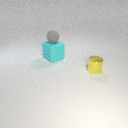
large cyan rubber cube behind small yellow metal cylinder